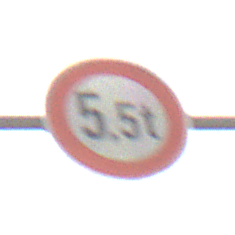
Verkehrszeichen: TatsaechlicheMasse
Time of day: MorningAfternoon
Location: Outdoor (Nature)
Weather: Overcast
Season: NotSpecified
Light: Natural